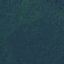
Label: Forest